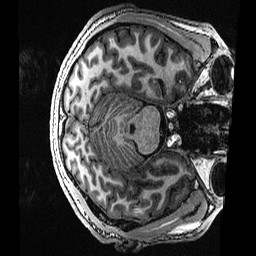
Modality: T1w
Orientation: axial
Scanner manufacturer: ge
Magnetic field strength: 3 T
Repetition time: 0.00766 s
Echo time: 0.003476 s